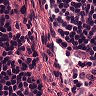
Metastatic tissue present: no